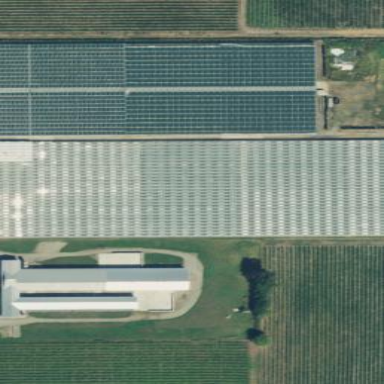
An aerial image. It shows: Greenhouse.